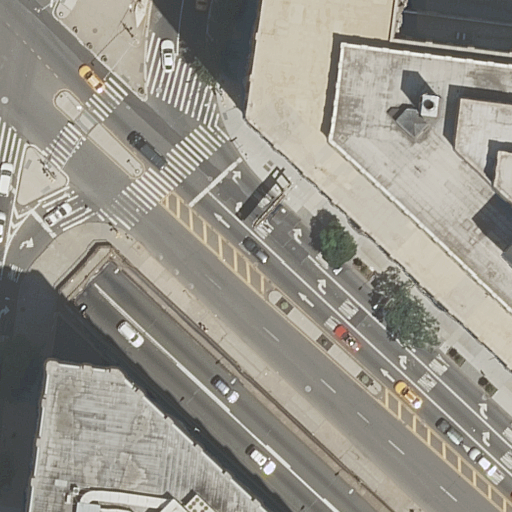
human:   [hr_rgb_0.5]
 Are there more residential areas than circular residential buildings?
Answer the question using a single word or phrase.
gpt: yes

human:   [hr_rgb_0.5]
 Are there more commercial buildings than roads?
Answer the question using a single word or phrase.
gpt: no

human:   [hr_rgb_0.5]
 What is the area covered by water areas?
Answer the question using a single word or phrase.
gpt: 0m2

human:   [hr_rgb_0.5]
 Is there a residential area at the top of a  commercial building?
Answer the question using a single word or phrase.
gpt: no

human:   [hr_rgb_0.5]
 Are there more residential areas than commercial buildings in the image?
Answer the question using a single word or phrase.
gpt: yes

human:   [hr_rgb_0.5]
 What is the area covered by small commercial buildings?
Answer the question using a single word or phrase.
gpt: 0m2

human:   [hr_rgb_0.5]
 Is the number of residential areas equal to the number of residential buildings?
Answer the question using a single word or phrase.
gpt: no

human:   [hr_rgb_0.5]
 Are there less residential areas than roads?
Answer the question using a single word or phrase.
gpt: yes

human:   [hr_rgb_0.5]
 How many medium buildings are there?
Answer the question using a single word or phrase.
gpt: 1

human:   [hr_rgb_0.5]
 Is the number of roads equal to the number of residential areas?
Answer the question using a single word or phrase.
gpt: no

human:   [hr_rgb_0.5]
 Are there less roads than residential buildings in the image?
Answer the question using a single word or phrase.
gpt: no

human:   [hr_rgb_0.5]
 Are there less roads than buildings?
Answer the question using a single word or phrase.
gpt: no

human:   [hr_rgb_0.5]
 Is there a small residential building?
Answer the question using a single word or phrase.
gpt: no

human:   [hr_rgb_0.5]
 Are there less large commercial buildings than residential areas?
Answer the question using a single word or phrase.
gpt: yes

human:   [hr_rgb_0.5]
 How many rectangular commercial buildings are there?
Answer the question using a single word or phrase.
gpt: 0

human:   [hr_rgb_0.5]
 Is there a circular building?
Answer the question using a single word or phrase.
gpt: no

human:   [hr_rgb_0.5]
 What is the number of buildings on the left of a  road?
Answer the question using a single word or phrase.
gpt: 1

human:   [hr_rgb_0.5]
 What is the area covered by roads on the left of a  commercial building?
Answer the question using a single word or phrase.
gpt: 0m2

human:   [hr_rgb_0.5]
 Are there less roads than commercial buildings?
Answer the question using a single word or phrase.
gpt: no

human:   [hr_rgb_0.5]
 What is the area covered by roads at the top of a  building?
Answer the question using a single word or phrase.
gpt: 0m2

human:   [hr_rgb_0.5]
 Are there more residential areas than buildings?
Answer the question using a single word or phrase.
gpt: no

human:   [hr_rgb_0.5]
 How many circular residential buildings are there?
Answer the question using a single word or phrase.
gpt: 0

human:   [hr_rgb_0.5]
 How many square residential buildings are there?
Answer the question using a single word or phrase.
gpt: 0

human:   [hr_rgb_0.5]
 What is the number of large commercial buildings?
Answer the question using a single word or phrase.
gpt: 0

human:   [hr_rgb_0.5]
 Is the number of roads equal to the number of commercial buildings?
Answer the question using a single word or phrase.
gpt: no

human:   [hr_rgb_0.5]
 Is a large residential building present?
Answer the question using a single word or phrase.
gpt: yes

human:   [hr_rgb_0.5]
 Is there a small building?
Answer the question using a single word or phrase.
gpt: no

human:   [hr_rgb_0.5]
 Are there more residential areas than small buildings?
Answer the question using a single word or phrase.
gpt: yes

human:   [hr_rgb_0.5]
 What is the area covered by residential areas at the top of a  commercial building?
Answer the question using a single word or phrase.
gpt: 0m2

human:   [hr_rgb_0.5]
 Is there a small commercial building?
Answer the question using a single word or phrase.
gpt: no

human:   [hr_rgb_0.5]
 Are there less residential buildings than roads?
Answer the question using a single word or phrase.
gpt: yes

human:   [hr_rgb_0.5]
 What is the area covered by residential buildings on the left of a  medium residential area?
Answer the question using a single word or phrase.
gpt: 0m2

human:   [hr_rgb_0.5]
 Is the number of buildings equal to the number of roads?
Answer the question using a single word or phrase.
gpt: no

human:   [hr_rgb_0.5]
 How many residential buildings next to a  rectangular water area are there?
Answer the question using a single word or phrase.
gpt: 0

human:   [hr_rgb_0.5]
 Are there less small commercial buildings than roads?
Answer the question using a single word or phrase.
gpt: yes

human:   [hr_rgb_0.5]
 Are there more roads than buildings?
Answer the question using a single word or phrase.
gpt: yes